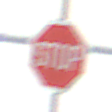
Verkehrszeichen: Stop
Umgebung: Outdoor, Nature
Tageszeit: MorningAfternoon
Wetter: Overcast
Licht: Natural
Jahreszeit: Winter
Kontrast: LowContrast